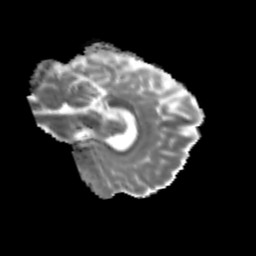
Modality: MD
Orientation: sagittal
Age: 24
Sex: male
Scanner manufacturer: siemens
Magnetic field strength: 3 T
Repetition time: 3.5 s
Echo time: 0.125 s